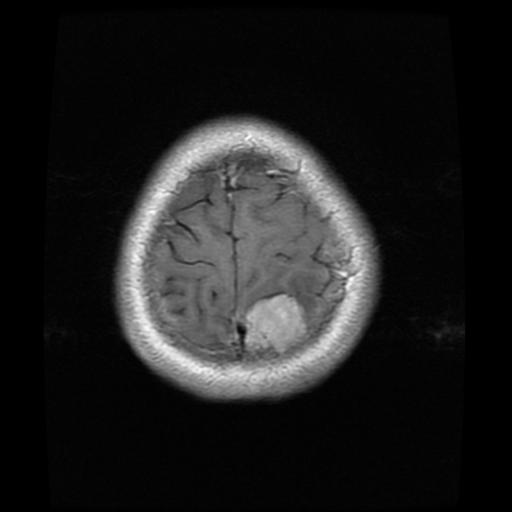
Label: meningioma